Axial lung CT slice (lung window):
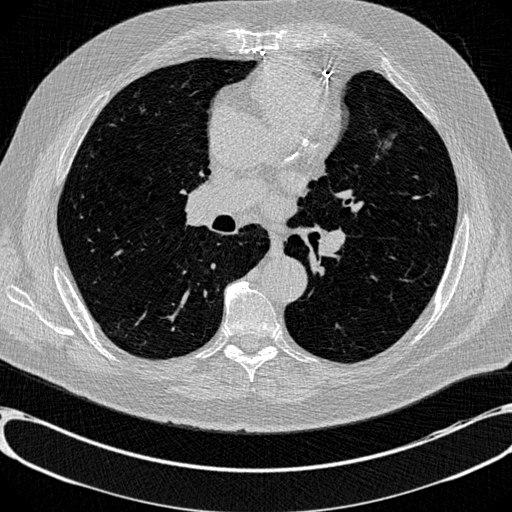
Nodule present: no